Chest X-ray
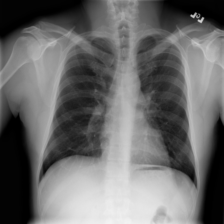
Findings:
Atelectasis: negative
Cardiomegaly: negative
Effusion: negative
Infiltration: negative
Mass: negative
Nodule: negative
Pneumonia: negative
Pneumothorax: negative
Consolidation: negative
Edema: negative
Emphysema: negative
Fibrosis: negative
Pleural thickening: negative
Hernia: negative